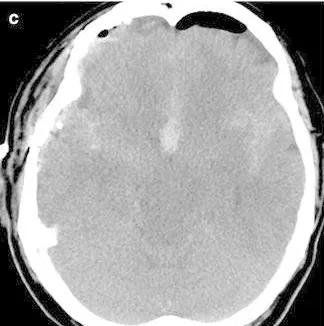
On post-operative Day 5 (c, d), head CT scan showed small lateral ventricles and effacement of the cisterns.
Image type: radiology (ct)